Aerial crown-view tile of a tropical tree (Barro Colorado Island, Panama), acquired 20250818:
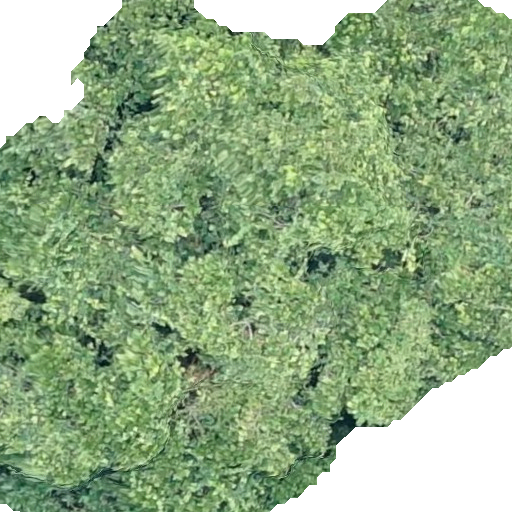
Species: Anacardium excelsum
GBIF accepted scientific name: Anacardium excelsum
Crown area: 358.307 m²